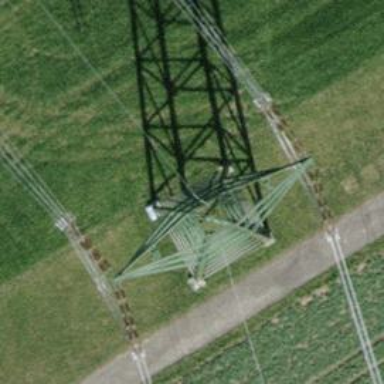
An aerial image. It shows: Power line is depicted.